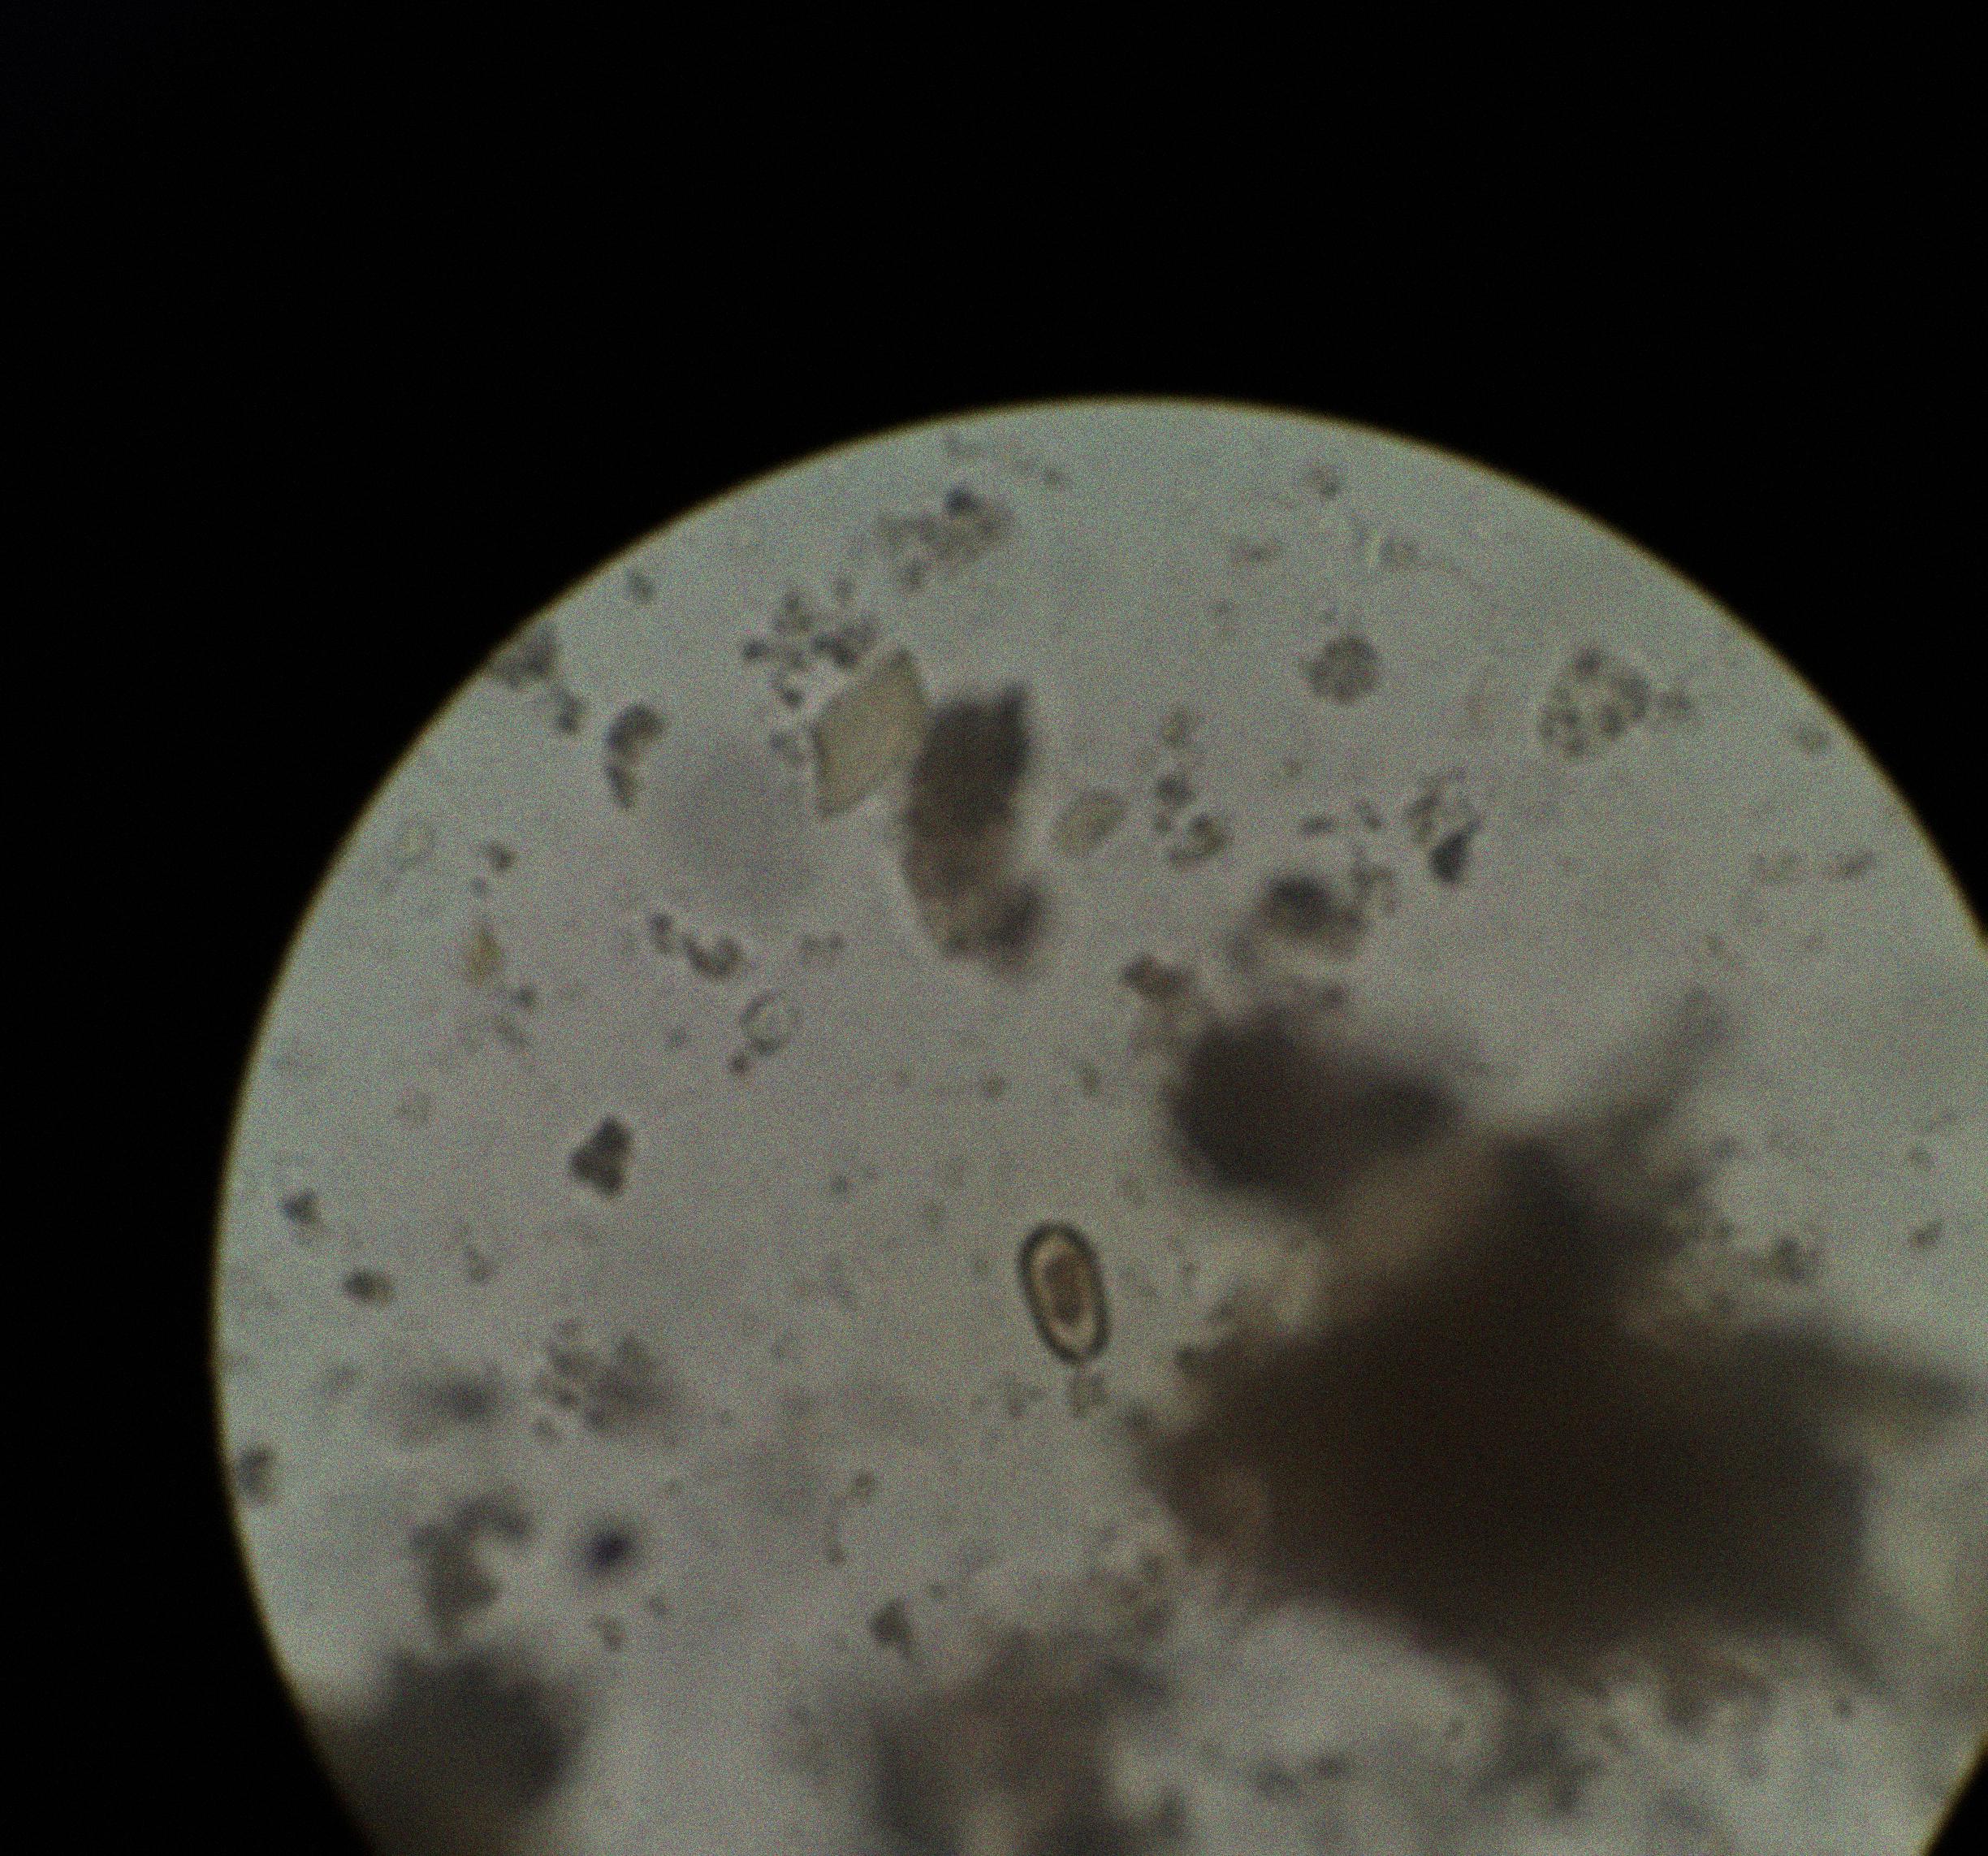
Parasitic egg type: Capillaria philippinensis